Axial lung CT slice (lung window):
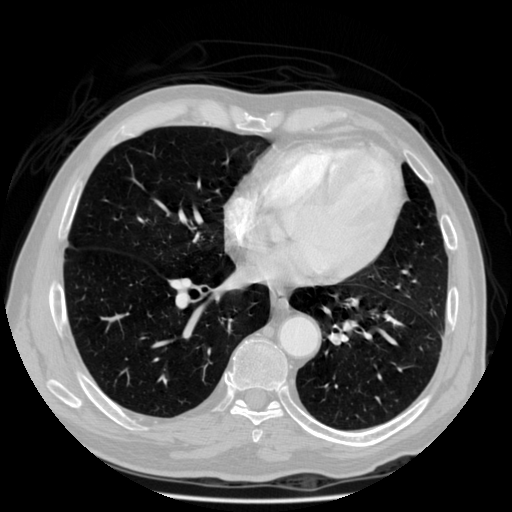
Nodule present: no